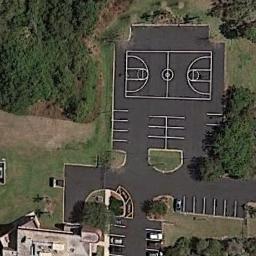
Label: basketball_court